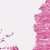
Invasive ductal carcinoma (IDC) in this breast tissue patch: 0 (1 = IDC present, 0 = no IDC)